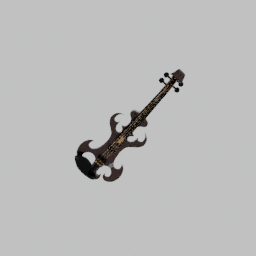
Label: electronics